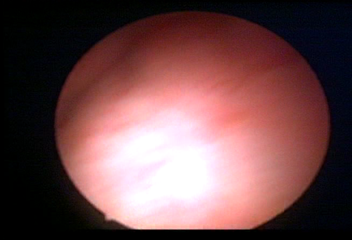
Modality: WLC
Class: Normal mucosa
Bladder cancer association: No